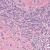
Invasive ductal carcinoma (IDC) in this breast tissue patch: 1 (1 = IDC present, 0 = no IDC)